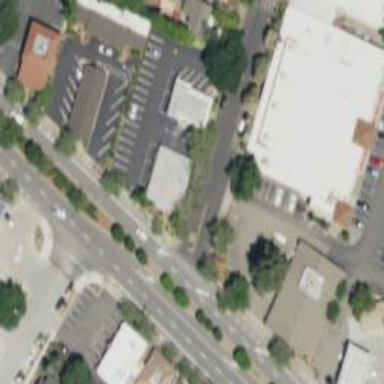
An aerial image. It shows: Asphalt parking space.